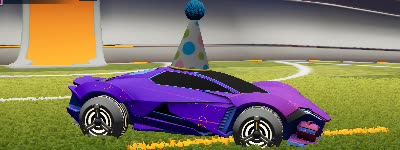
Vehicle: werewolf